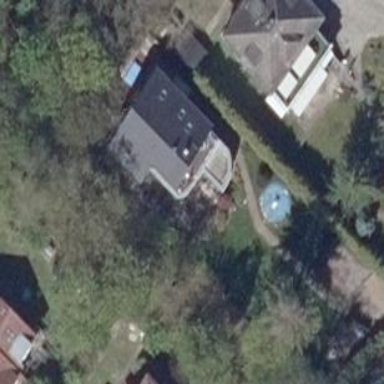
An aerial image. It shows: Detached building.